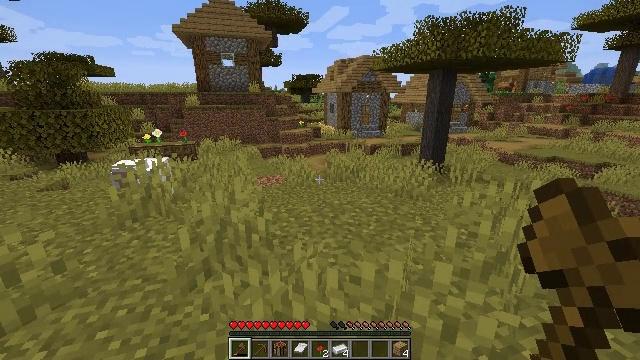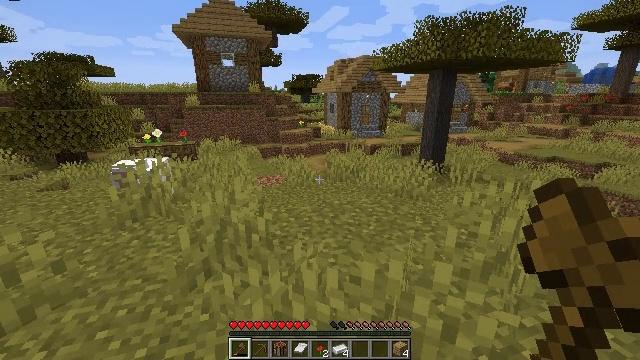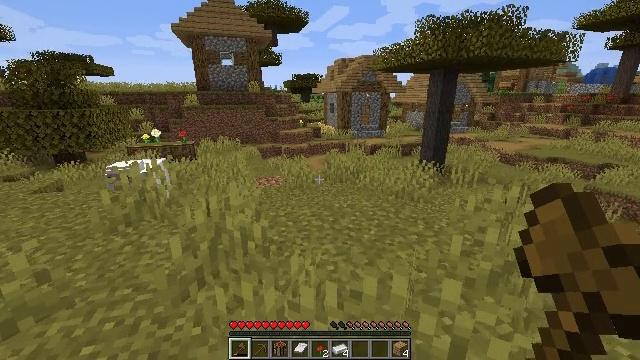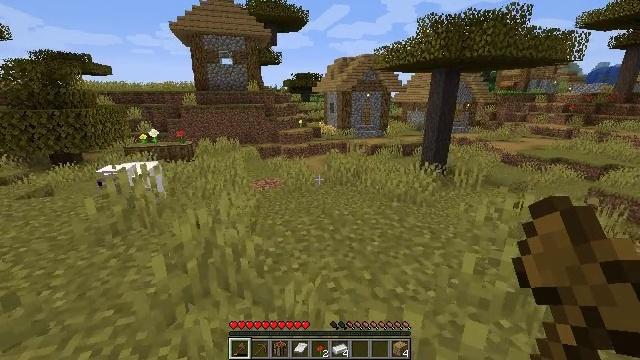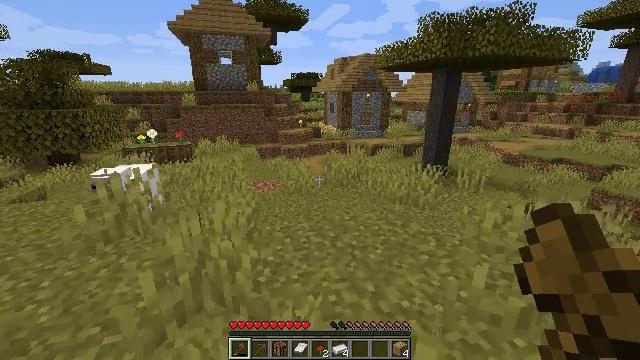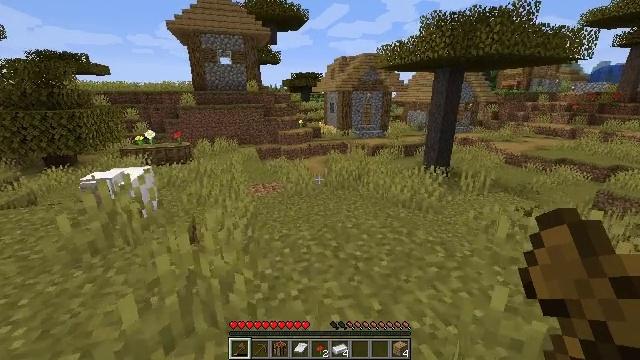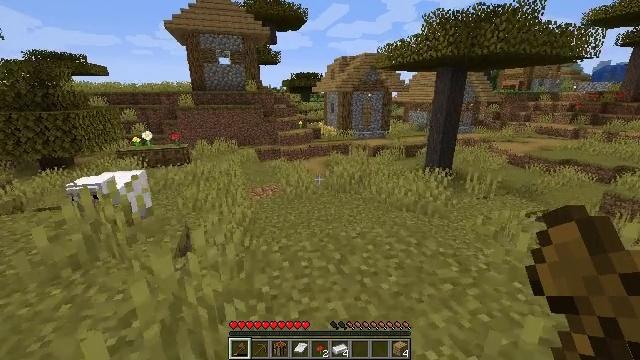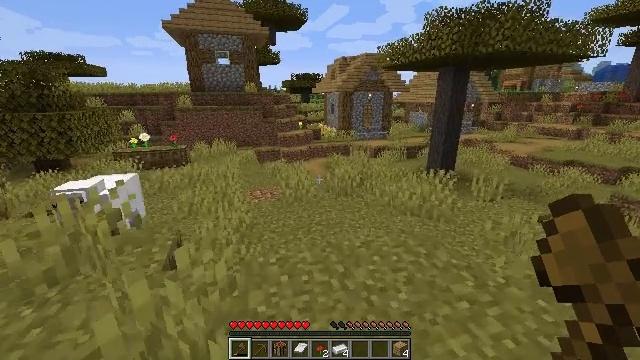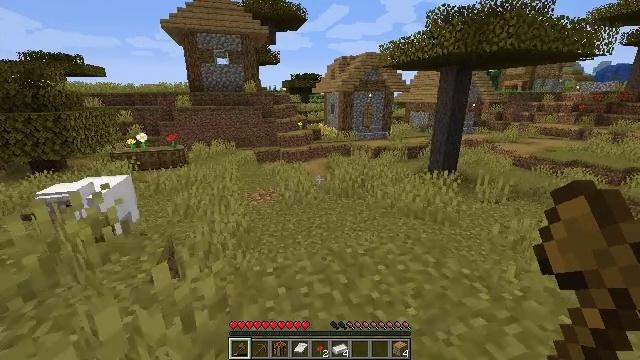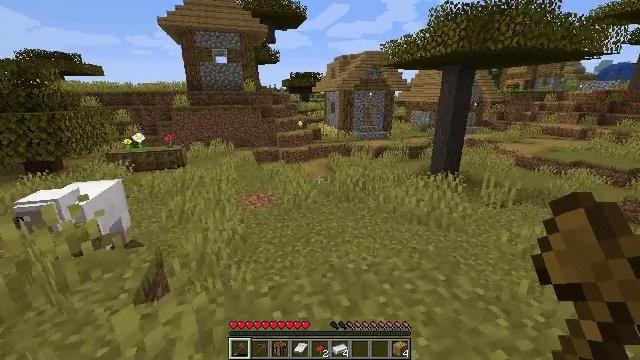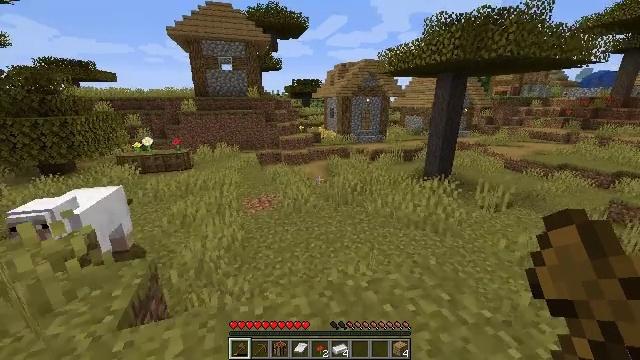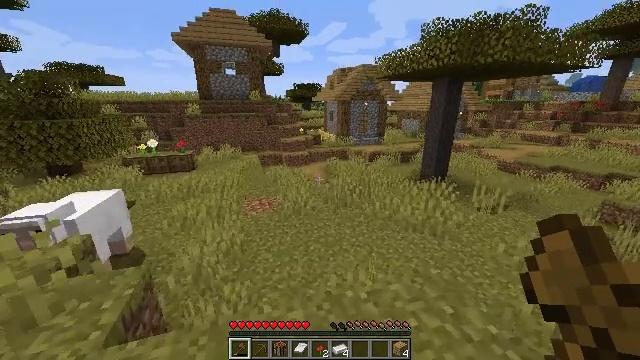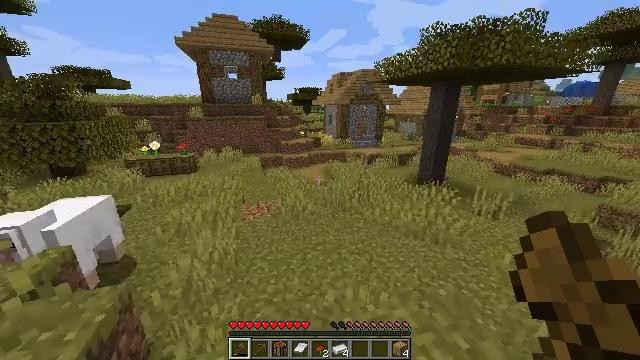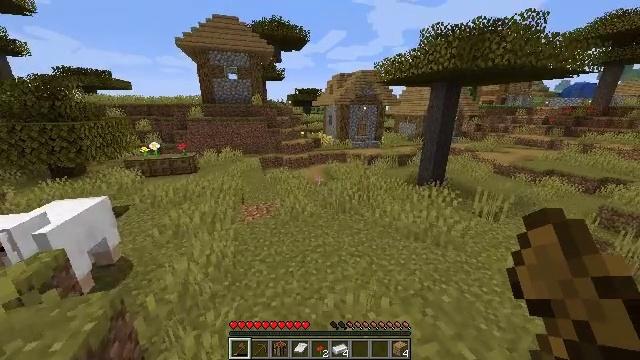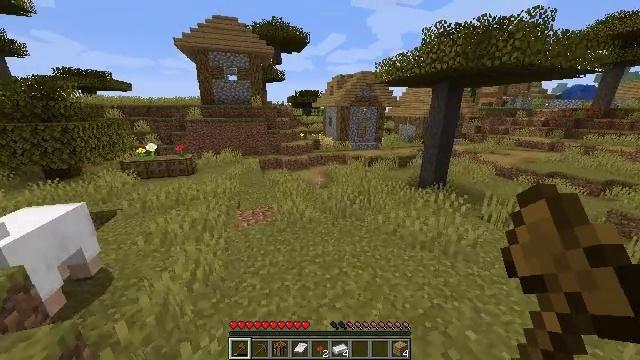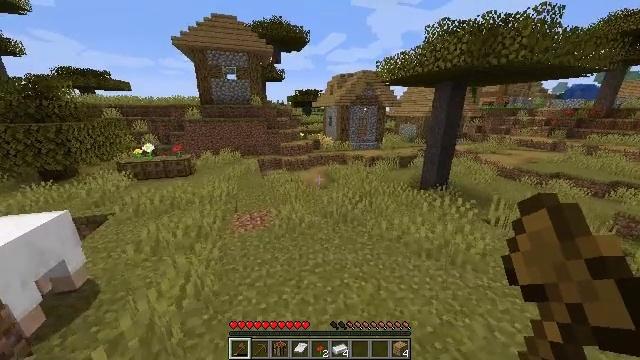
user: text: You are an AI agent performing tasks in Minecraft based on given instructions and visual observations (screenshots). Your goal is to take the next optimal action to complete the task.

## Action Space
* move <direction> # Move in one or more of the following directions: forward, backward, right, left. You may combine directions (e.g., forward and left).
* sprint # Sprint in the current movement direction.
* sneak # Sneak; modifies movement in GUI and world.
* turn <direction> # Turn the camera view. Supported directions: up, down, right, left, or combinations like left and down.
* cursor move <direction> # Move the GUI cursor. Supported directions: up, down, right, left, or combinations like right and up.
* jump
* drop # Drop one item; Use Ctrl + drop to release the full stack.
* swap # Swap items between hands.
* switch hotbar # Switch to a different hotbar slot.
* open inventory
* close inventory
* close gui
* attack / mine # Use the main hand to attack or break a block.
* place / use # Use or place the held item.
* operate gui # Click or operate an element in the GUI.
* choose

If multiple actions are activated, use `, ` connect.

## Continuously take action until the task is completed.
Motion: motion action
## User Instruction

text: Craft some bread.
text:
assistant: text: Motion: move forward
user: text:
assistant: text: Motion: move forward
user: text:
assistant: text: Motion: move forward
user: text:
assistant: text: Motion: move forward
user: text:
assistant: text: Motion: move forward
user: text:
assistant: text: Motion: move forward
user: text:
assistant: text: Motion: move forward
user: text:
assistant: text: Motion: move forward
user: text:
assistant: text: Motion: move forward, sprint
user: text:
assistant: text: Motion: move forward, sprint
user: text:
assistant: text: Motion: move forward, sprint
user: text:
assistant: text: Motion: move forward, sprint
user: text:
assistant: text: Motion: move forward, sprint
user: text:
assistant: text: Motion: move forward, sprint
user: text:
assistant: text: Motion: move forward, sprint
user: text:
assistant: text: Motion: move forward, sprint
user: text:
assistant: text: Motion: move forward, sprint
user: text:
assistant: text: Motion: move forward, sprint
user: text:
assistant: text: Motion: move forward
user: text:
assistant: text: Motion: move forward
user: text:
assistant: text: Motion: move forward
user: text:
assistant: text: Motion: move forward
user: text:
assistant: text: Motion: move forward
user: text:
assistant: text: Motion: move forward
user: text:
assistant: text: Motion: move forward
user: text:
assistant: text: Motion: move forward
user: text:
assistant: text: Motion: move forward
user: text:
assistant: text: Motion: move forward
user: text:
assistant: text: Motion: move forward
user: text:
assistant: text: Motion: move forward